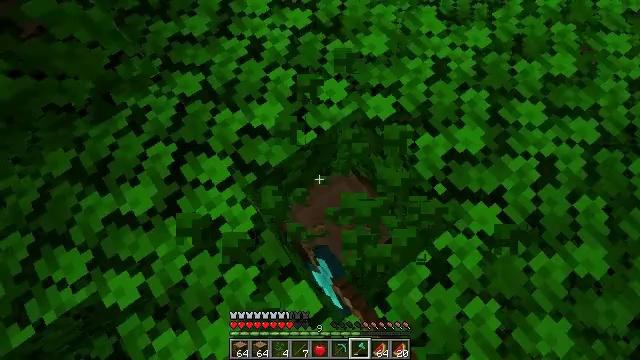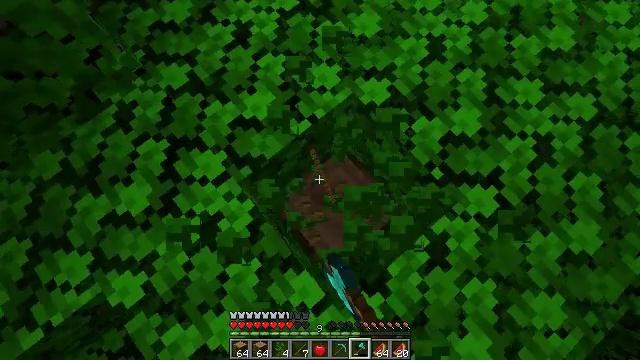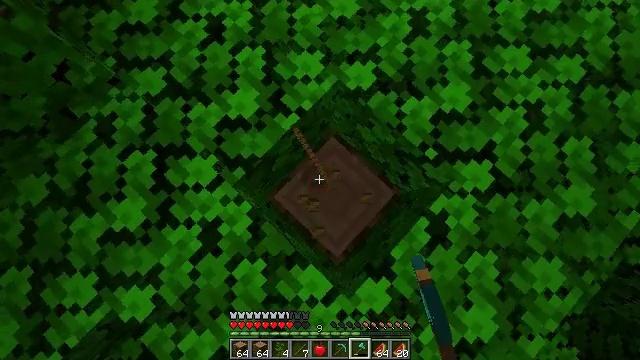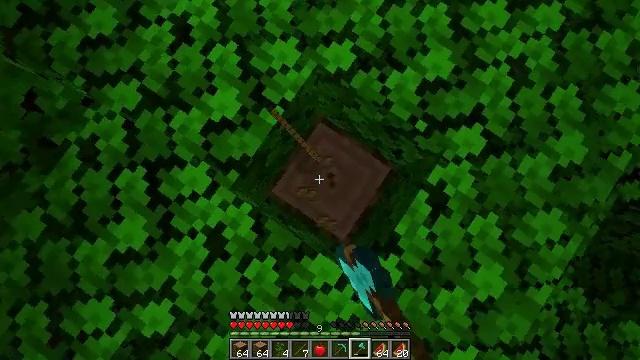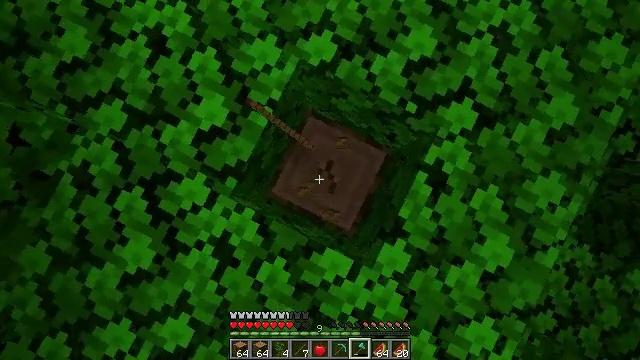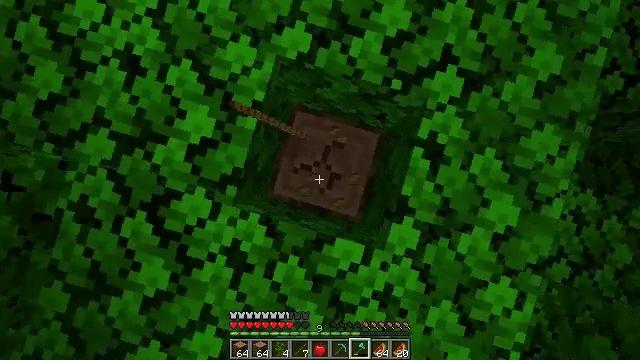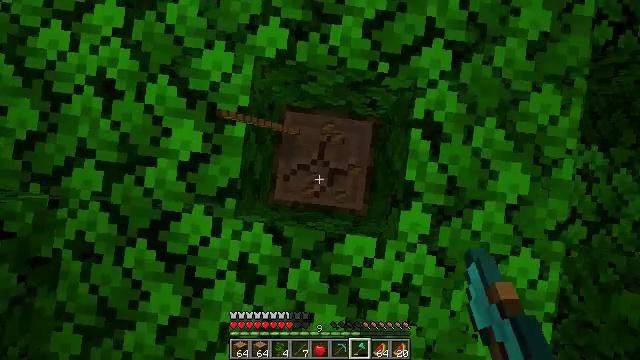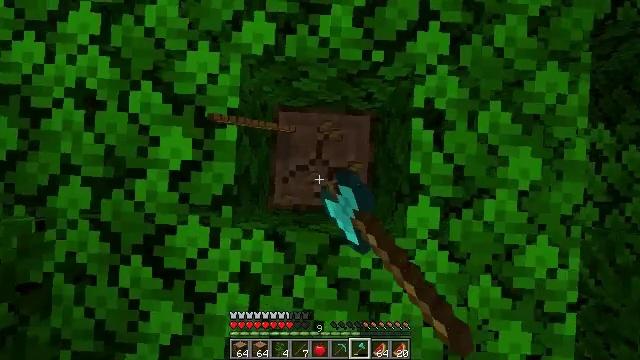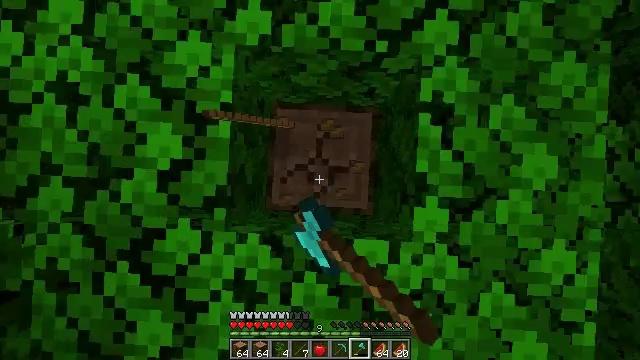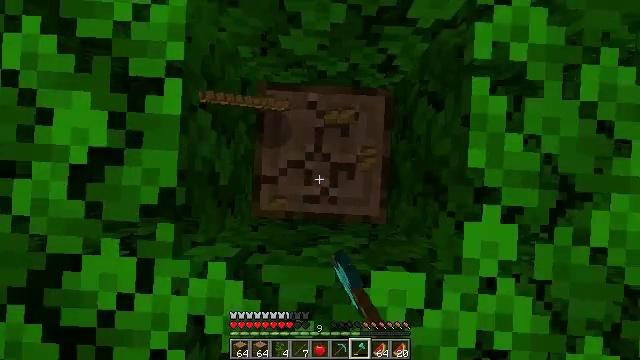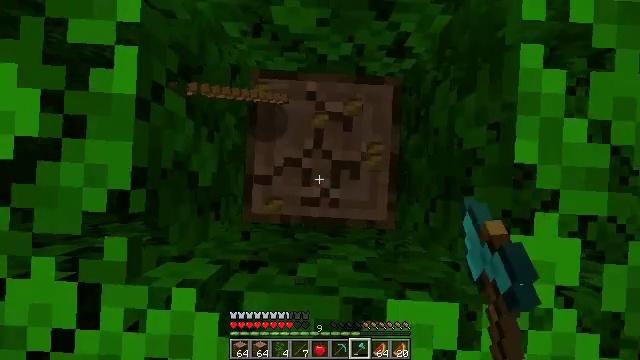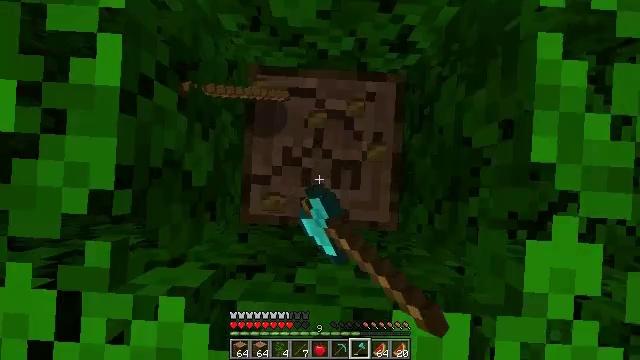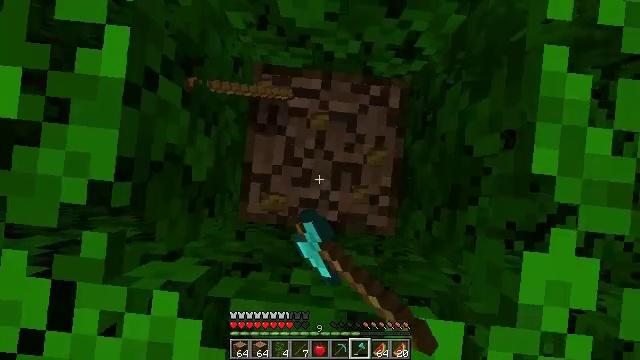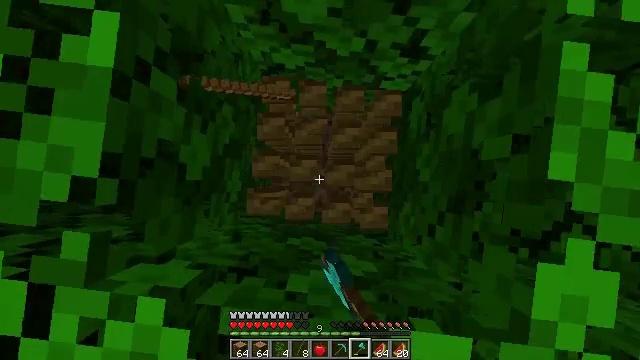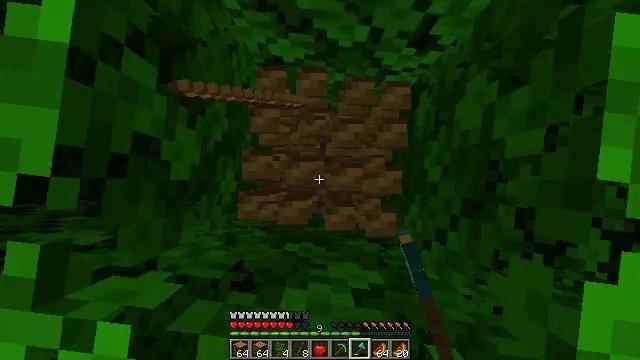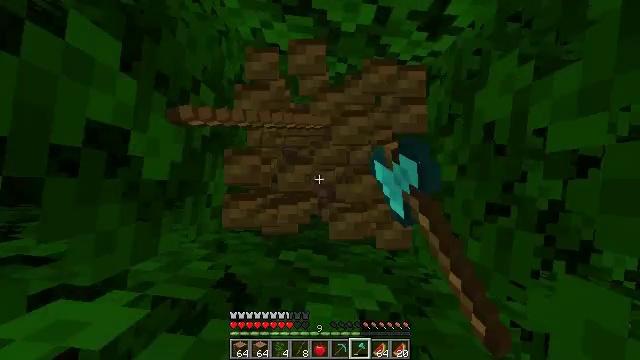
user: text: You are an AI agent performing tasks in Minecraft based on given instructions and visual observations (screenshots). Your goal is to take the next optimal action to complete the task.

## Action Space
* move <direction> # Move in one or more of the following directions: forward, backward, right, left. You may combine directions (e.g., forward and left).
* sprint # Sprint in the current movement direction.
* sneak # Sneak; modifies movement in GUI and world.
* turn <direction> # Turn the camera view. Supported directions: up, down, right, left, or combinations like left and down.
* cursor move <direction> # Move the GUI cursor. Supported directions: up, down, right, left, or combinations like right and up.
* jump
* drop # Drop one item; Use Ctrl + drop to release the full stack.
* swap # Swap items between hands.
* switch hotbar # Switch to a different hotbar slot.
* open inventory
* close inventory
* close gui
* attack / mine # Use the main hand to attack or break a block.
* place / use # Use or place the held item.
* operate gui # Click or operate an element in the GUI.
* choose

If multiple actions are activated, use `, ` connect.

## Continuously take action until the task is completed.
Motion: motion action
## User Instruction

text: Use an axe to chop the jungle log.
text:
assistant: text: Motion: turn right and down, attack / mine
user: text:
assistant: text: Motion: turn right and down, attack / mine
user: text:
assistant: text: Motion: turn right and down, attack / mine
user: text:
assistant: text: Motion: turn right and down, attack / mine
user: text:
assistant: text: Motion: turn right and down, attack / mine
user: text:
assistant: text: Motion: turn right and down, attack / mine
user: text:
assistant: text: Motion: turn right, attack / mine
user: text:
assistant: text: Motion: attack / mine
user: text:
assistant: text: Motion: attack / mine
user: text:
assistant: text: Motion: attack / mine
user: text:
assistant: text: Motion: attack / mine
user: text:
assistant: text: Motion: turn left, attack / mine
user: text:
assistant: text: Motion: turn left, attack / mine
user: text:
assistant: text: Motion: attack / mine
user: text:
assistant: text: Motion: attack / mine
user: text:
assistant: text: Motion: attack / mine
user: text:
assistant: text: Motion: attack / mine
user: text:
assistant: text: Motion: attack / mine
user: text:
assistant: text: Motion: attack / mine